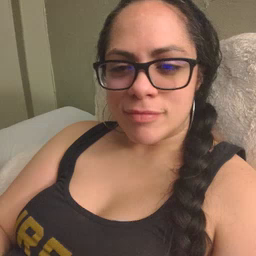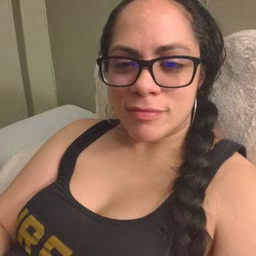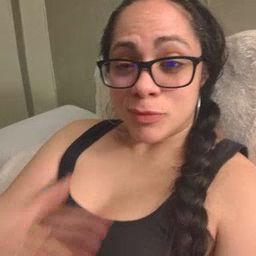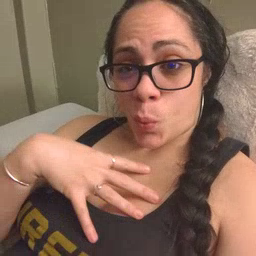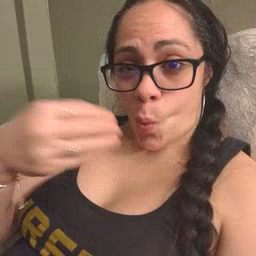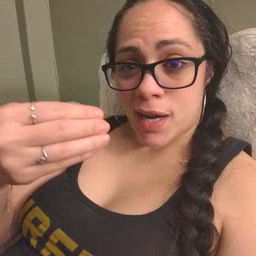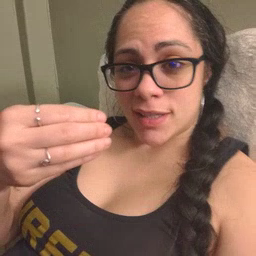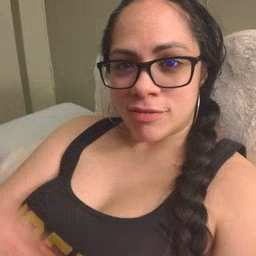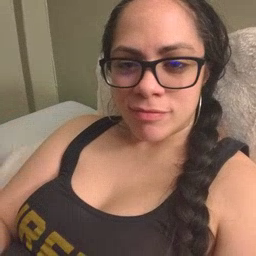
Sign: white